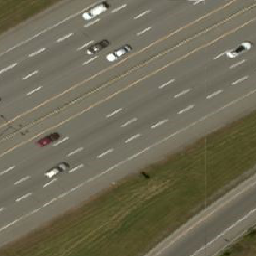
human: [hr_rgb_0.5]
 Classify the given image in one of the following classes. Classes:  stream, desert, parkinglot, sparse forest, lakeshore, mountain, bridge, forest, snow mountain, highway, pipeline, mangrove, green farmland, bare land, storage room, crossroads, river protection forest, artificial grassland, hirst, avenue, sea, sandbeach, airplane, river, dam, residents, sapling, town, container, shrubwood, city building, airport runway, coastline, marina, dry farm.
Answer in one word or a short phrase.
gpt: highway